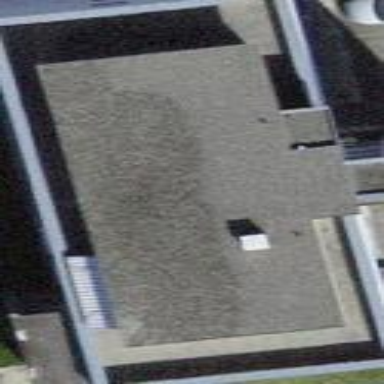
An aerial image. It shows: Flat-roofed building.